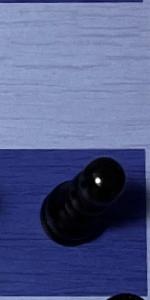
Label: Pawn_Black